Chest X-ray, PA view. Patient: 52 years old, sex F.
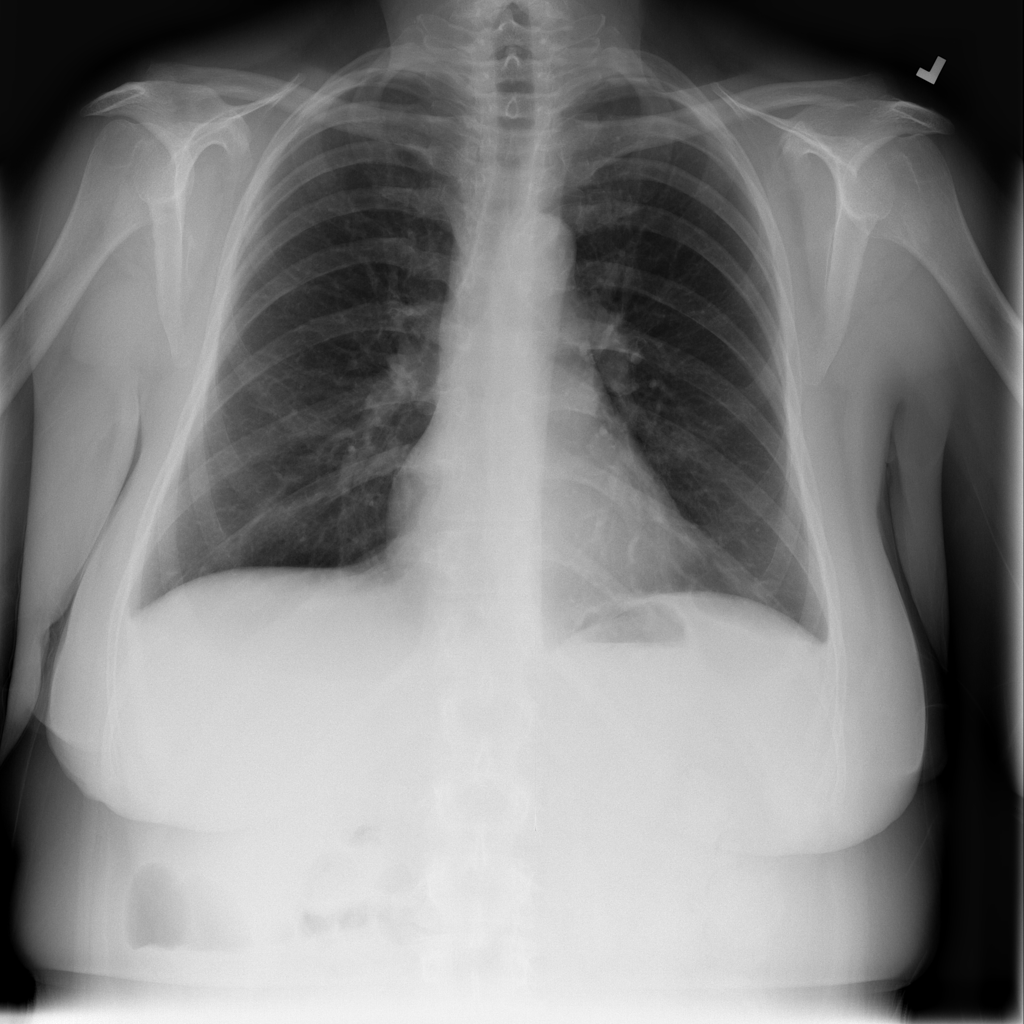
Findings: Pleural_Thickening